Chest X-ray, AP view. Patient: 37 years old, sex F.
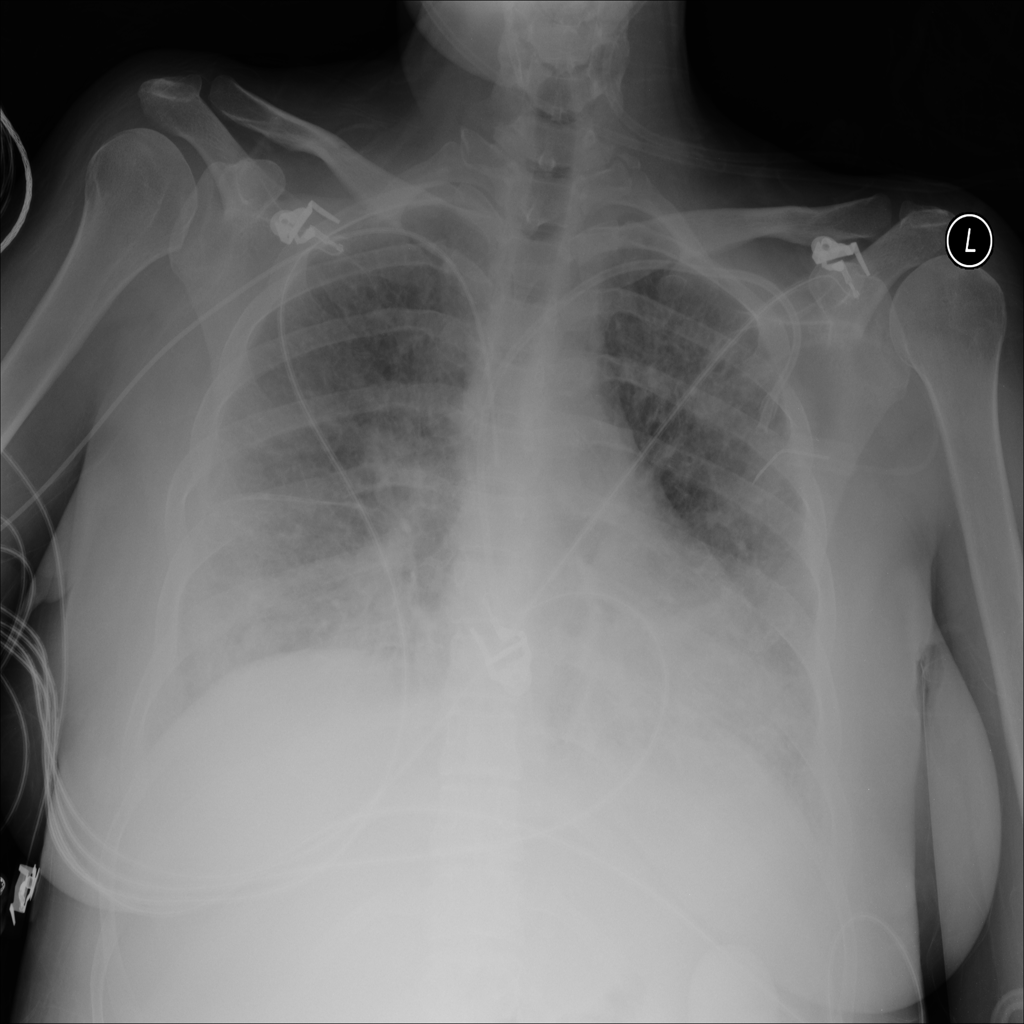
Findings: Consolidation, Infiltration